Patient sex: F
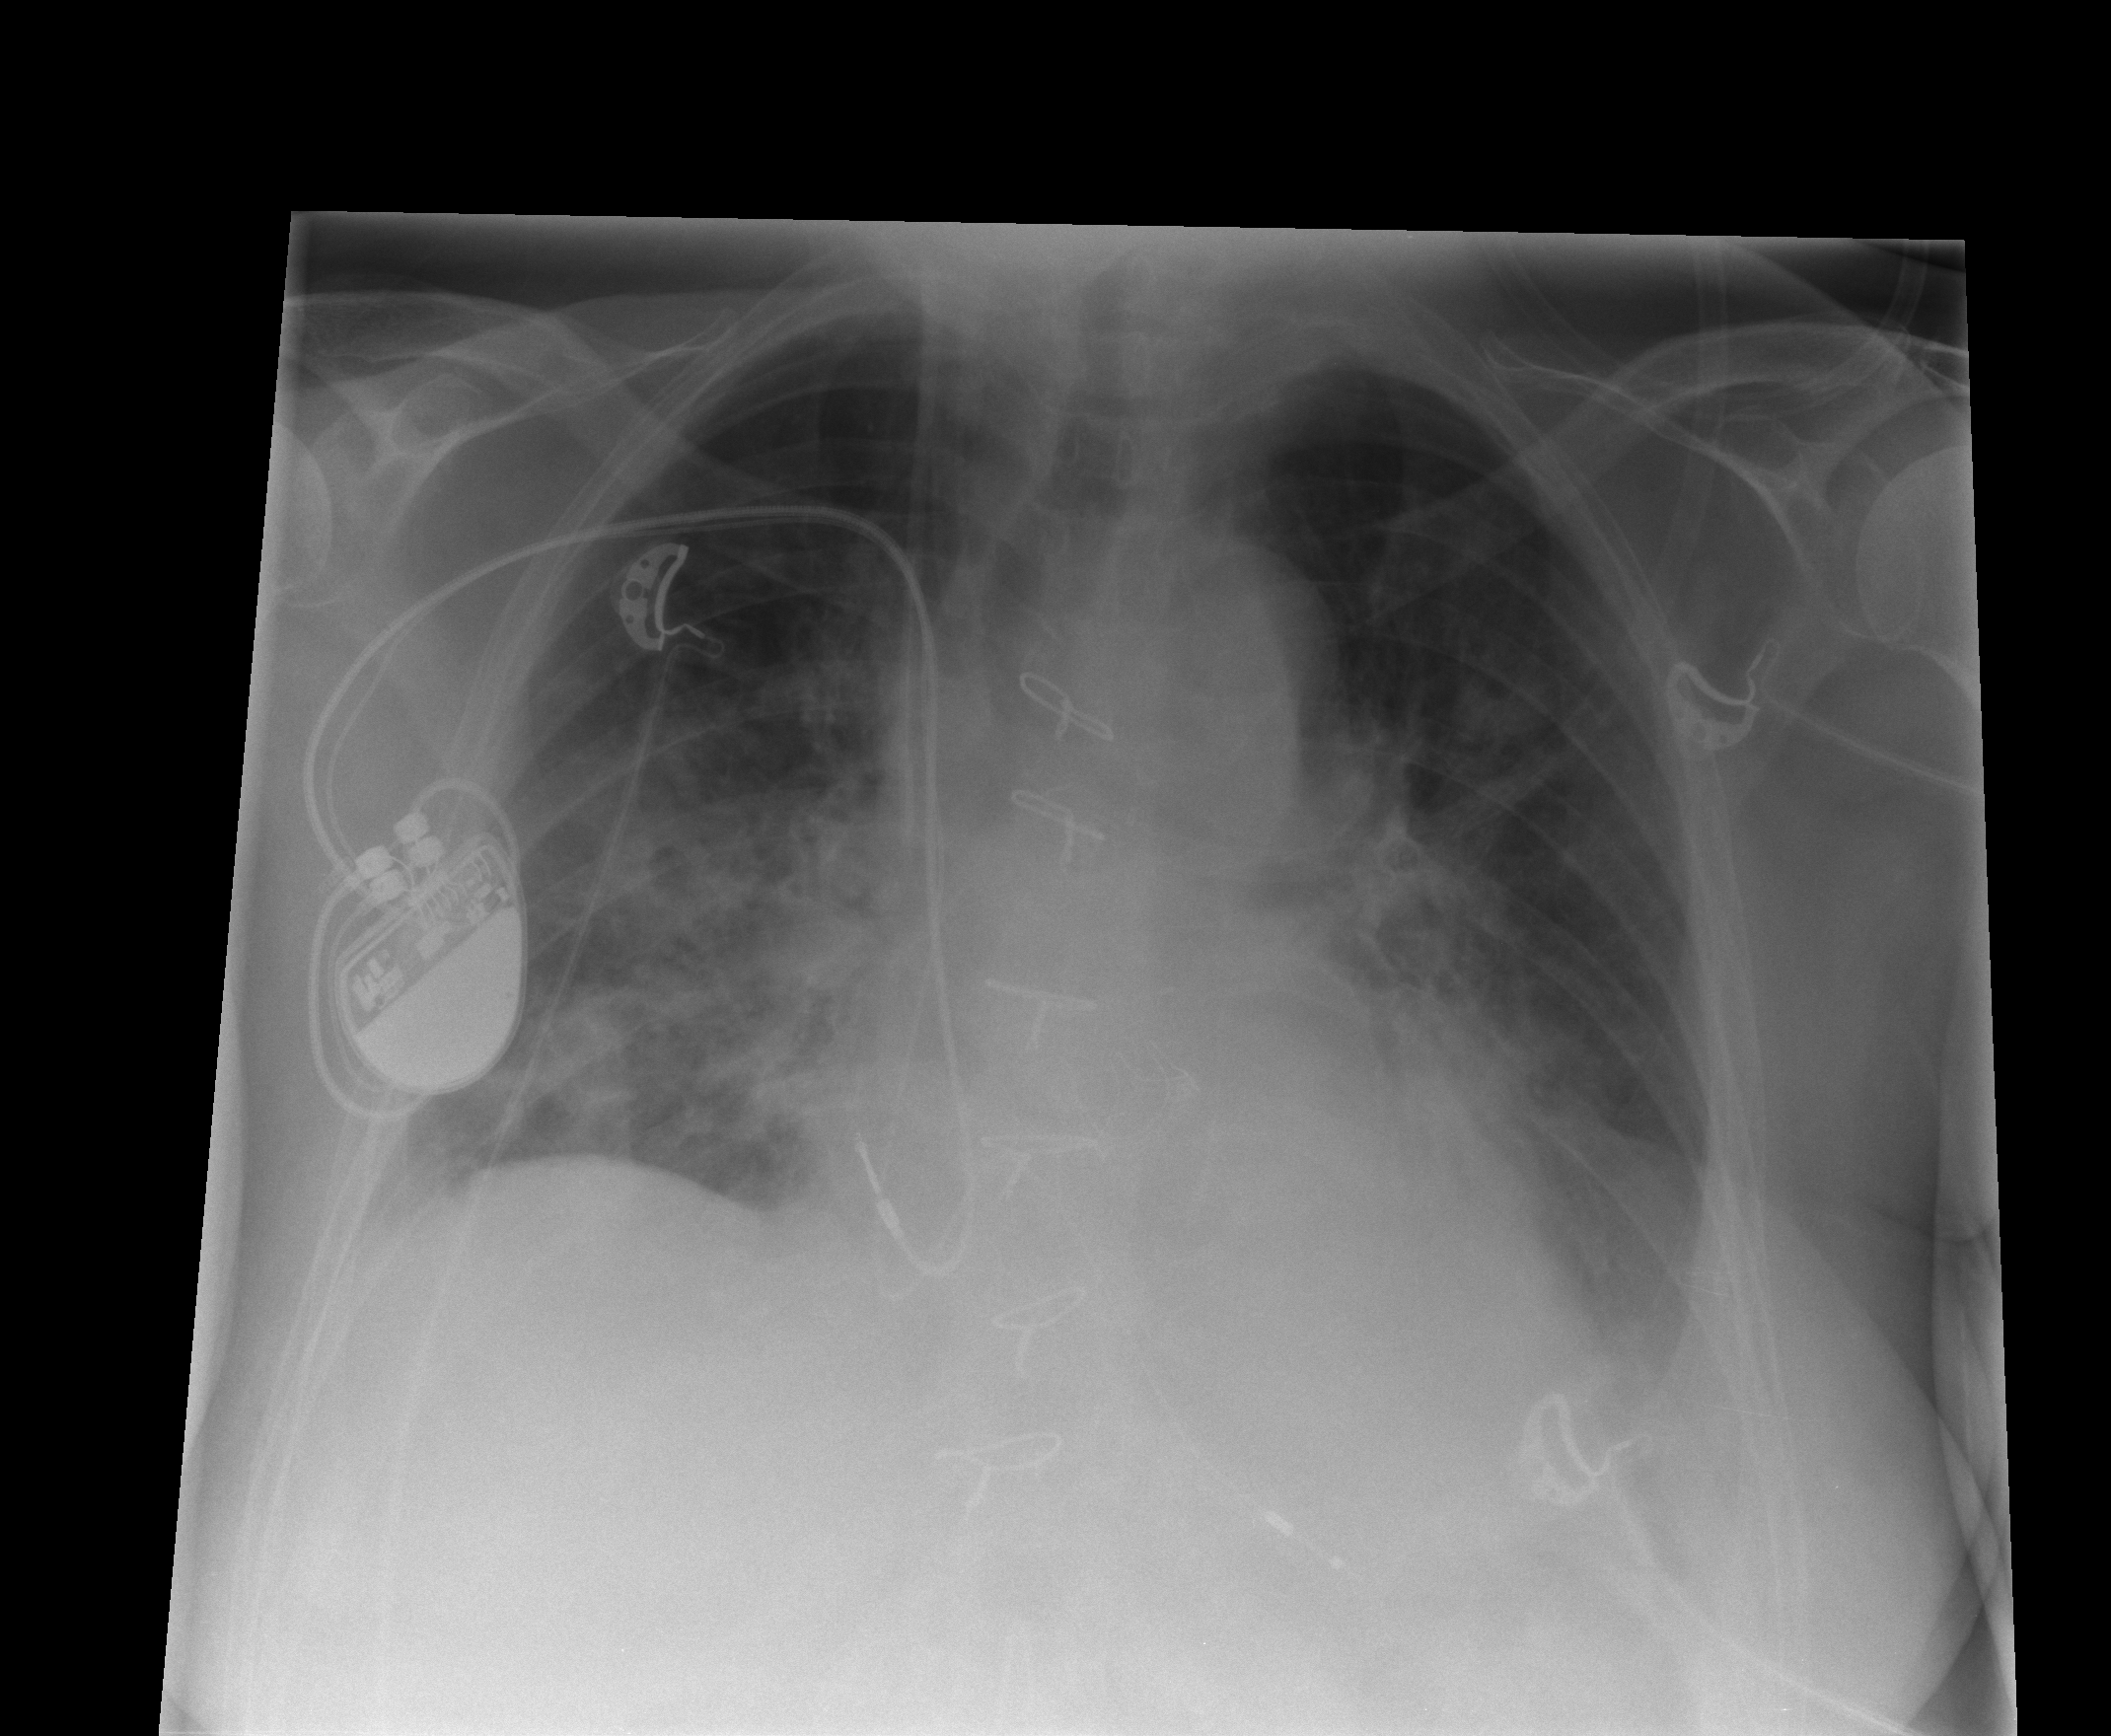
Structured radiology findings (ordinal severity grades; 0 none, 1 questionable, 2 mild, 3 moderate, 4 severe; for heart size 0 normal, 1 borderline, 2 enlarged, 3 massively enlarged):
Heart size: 2
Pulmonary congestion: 2
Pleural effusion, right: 1
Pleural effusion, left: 2
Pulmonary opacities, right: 2
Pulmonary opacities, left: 0
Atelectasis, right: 2
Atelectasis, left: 2